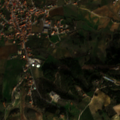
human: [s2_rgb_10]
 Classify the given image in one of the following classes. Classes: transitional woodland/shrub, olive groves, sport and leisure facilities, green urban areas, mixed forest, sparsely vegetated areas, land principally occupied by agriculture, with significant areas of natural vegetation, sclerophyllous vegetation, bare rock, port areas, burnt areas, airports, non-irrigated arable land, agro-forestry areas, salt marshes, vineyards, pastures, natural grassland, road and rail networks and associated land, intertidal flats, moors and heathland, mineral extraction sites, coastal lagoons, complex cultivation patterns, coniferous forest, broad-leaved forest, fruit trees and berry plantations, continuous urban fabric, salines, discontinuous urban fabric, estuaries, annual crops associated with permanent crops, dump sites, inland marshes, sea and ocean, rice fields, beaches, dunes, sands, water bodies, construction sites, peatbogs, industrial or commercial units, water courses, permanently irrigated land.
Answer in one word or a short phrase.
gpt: discontinuous urban fabric, olive groves, complex cultivation patterns, land principally occupied by agriculture, with significant areas of natural vegetation